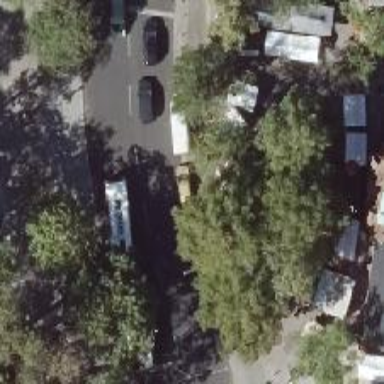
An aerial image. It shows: Marketplace.